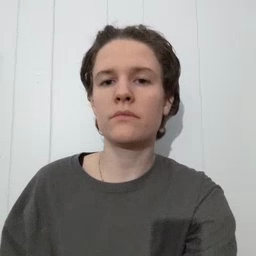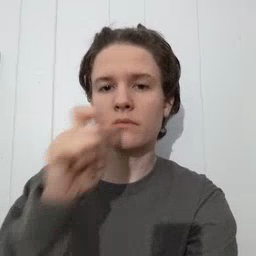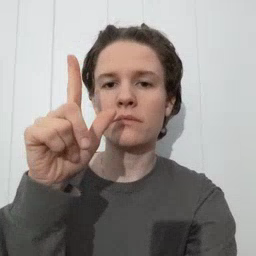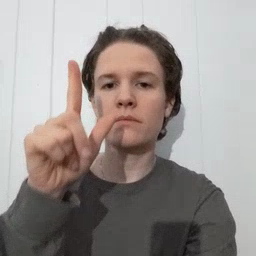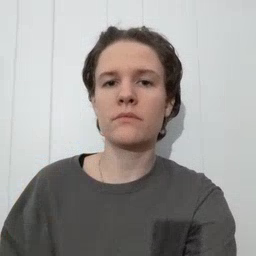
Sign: wake